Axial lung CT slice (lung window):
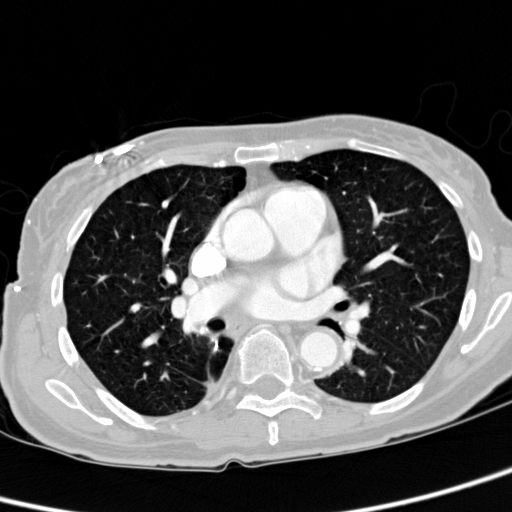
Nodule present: no